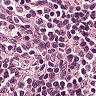
Metastatic tissue present: no